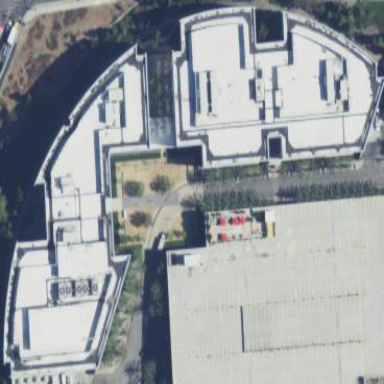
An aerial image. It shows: Commercial building.